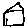
Label: house